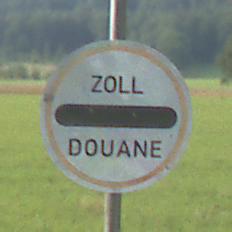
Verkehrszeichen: Zollstelle
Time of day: SunriseSunset
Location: Outdoor (Nature)
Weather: PartlyCloudy
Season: NotSpecified
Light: Natural